Question: I am writing a script that takes information from one table (release_dates), but also takes a list of X number of screen shots from a different table (release_screenshots). It then puts all the info into an array and encodes it as JSON.
However, each JSON entry has exactly the same list of screen shots.
Here is a snippet of my code:
'''
$json_response = array();
while ($row = mysql_fetch_array($result, MYSQL_ASSOC)) {
$row_array['id'] = $row['id'];
$row_array['game_title'] = $row['game_title'];
$row_array['game_platform'] = $row['game_platform'];
$row_array['game_genre'] = $row['game_genre'];
$row_array['game_publisher'] = $row['game_publisher'];
$row_array['release_eu'] = $row['release_eu'];
$row_array['release_us'] = $row['release_us'];
$row_array['rrp_gbp'] = $row['rrp_gbp'];
$row_array['rrp_eur'] = $row['rrp_eur'];
$row_array['rrp_usd'] = $row['rrp_usd'];
$row_array['link_address'] = $row['link_address'];
$row_array['logo_image'] = $row['logo_image'];
$row_array['box_art'] = $row['box_art'];
//Build incrementing variable name
$ssno = 1;
$ss = "ss_".$ssno;
//Get the list of screenshots where the referring ID is = to the current ID
$query2 = "SELECT * FROM release_screenshots WHERE parent_id = '$row_array[id]'";
$result2 = mysql_query($query2);
while($row2 = mysql_fetch_array($result2)){
$array[] = $row2;
}
//Add each Screenshot link to the array build and increment the variable name
foreach($array as $x){
$row_array[$ss] = $x['link'];
$ssno = $ssno + 1;
$ss = "ss_".$ssno;
}
$row_array['youtube_link'] = $row['youtube_link'];
$row_array['notes'] = $row['notes'];
$row_array['entry_created'] = $row['entry_created'];
array_push($json_response,$row_array);
}
echo json_encode($json_response);
'''

I hope I have explained this well enough. If not, I can give further information.
Any help will be greatly appreciated.
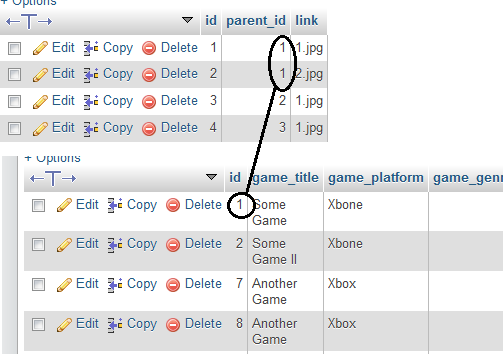
Answer: You need to clear '$array' before the second 'while' loop. Otherwise, you're adding to the array from the previous game.
'''
$query2 = "SELECT * FROM release_screenshots WHERE parent_id = '$row_array[id]'";
$result2 = mysql_query($query2);
$array = array();
while($row2 = mysql_fetch_array($result2)){
$array[] = $row2;
}
'''
You also need to clear '$row_array' at the beginning of the outer 'while' loop:
'''
while ($row = mysql_fetch_array($result, MYSQL_ASSOC)) {
$row_array = array();
...
'''